Interaction volume radius: 5 \u00c5
Interaction volume height: 15 \u00c5
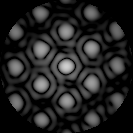
Disorder parameter: 0.1883